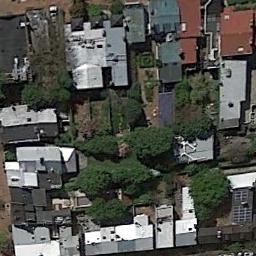
Label: residential